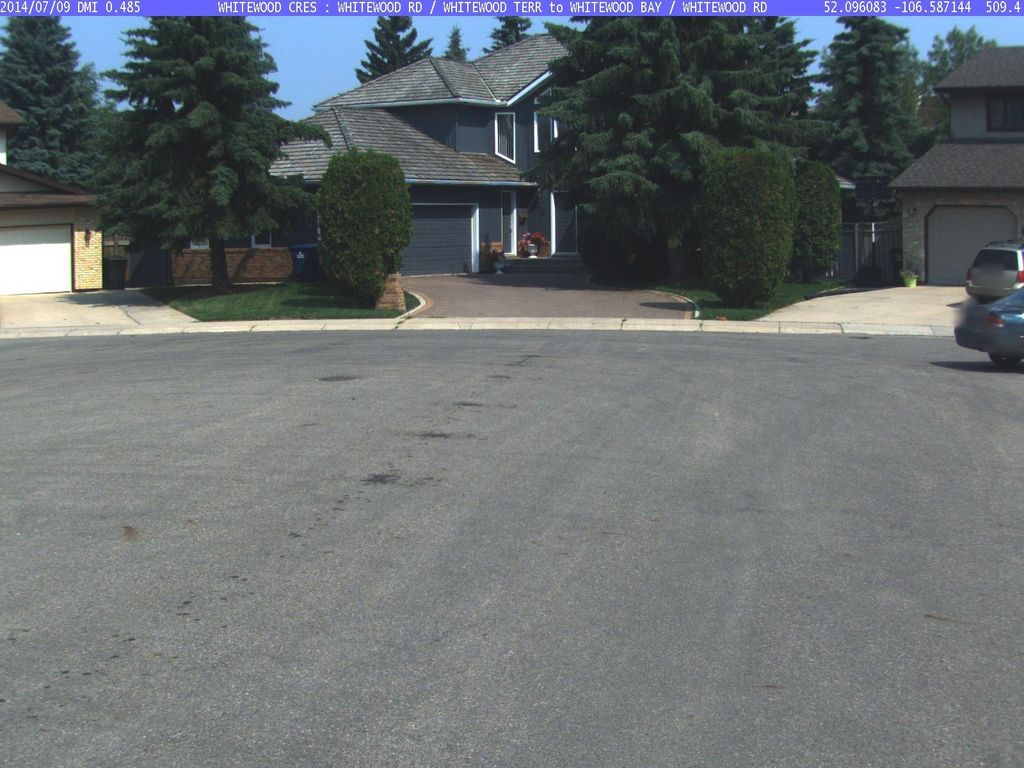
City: saskatoon